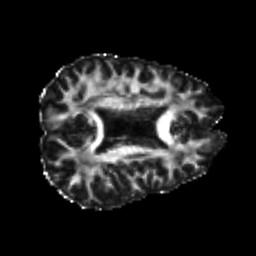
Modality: FA
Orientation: axial
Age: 23
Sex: female
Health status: healthy
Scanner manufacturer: philips
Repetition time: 7.384 s
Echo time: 0.08599 s